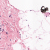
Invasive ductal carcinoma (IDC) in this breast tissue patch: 0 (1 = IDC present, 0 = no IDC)